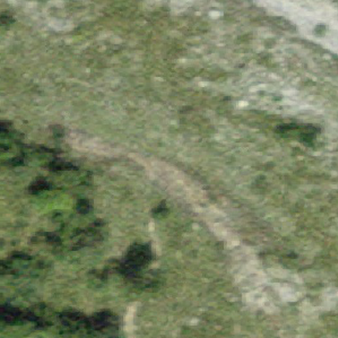
Label: other